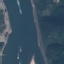
Land use / land cover class: River